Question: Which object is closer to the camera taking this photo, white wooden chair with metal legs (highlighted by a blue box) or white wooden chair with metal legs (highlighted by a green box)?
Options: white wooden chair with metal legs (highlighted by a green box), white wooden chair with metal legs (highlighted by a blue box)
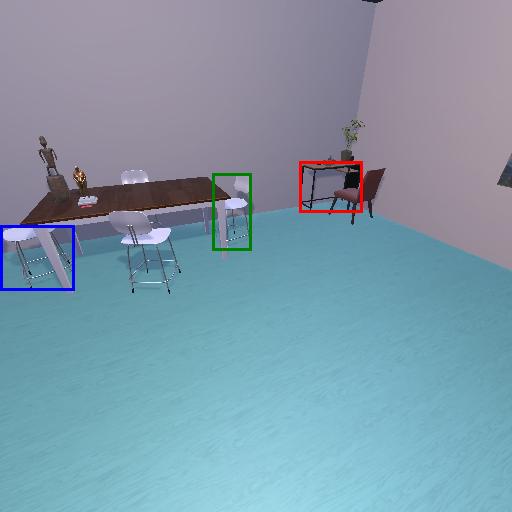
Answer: white wooden chair with metal legs (highlighted by a green box)